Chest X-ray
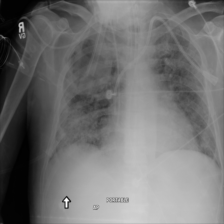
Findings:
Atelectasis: negative
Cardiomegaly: negative
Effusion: negative
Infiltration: positive
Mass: positive
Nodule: negative
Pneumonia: negative
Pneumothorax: negative
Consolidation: positive
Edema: negative
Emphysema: negative
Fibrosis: negative
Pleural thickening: negative
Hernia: negative